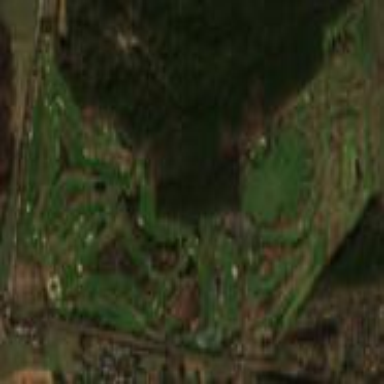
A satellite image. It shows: Golf course.